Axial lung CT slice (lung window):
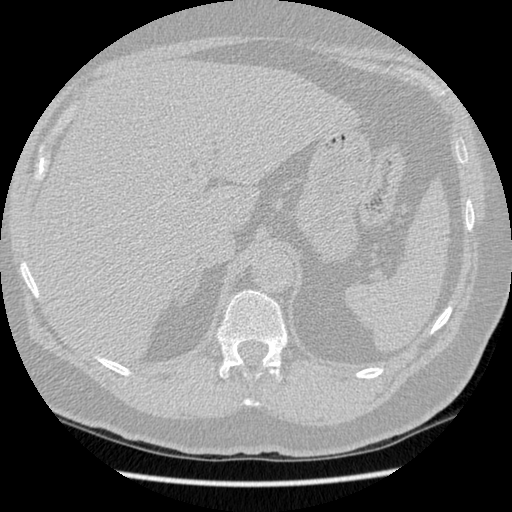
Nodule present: no